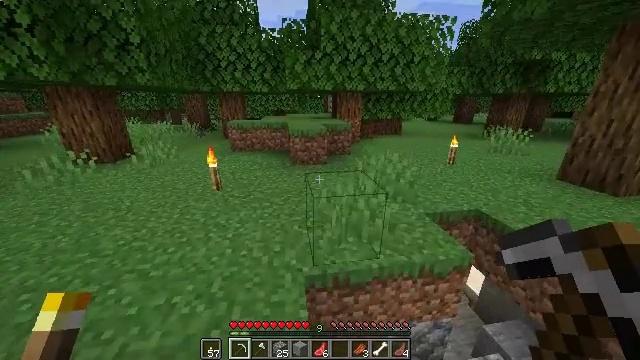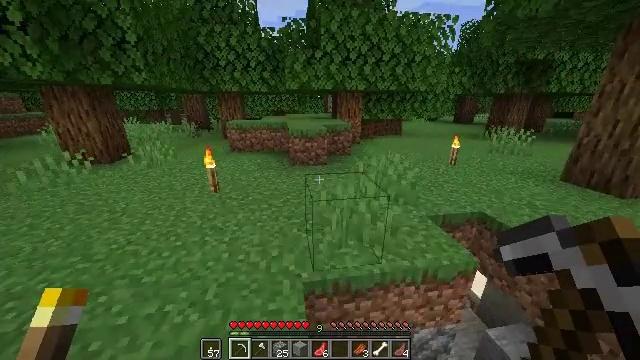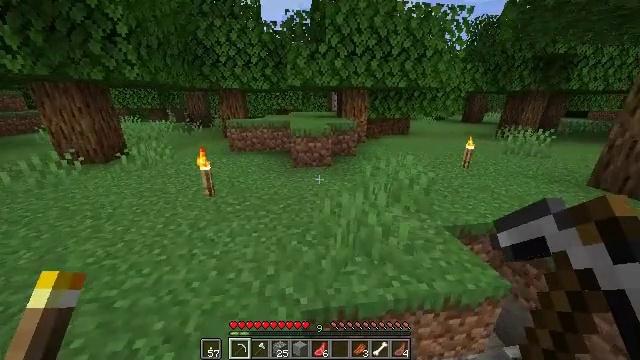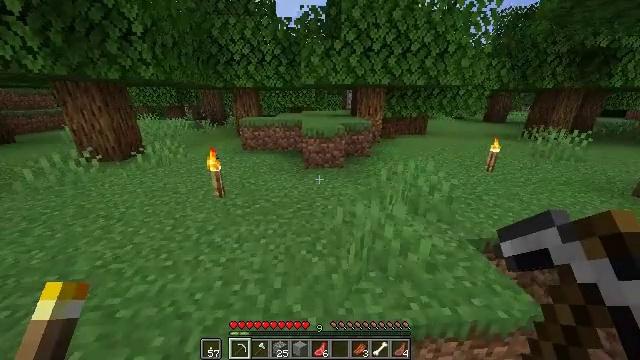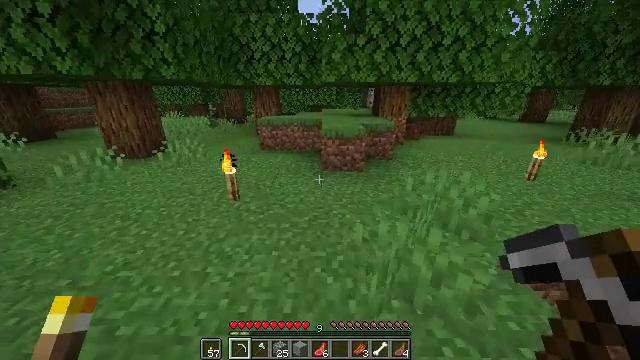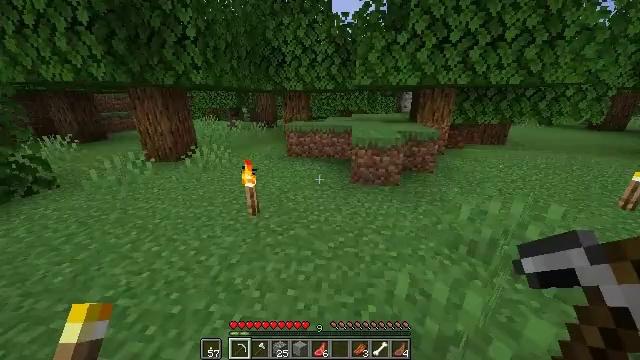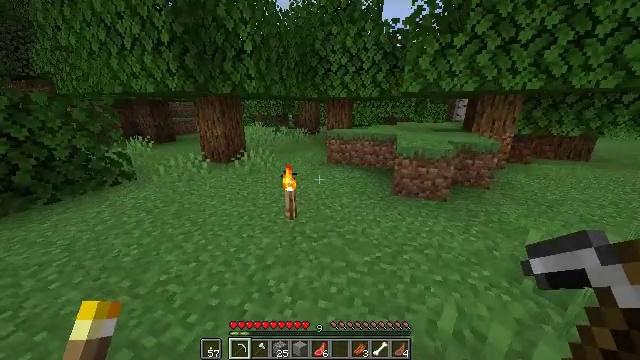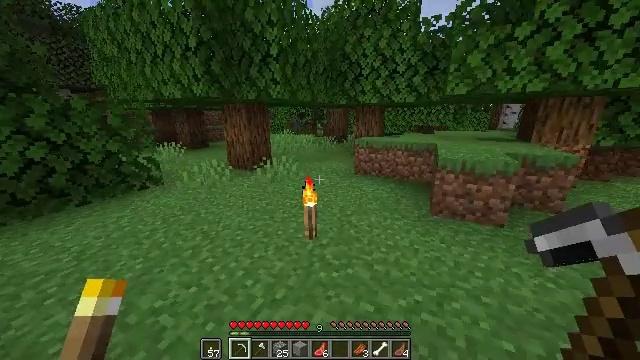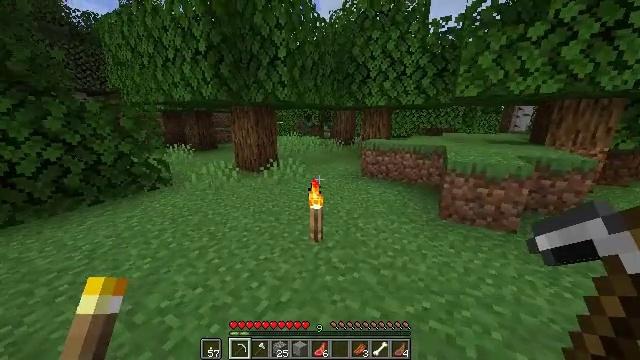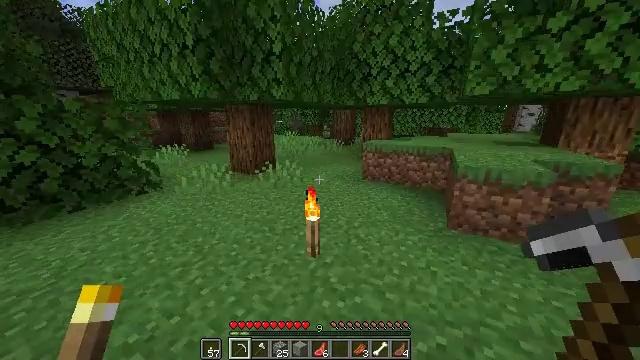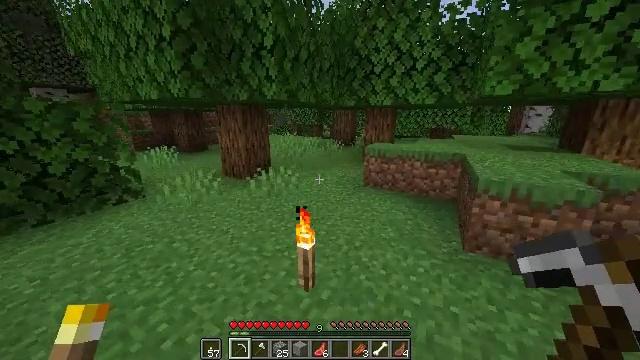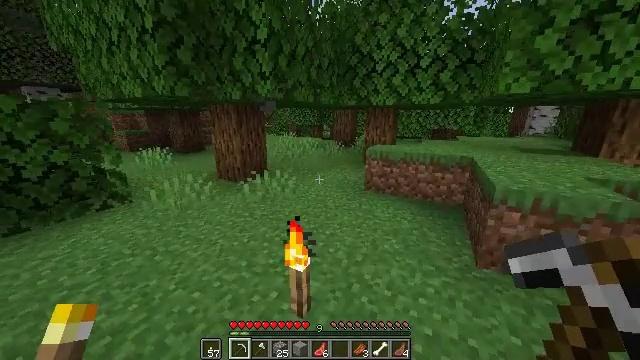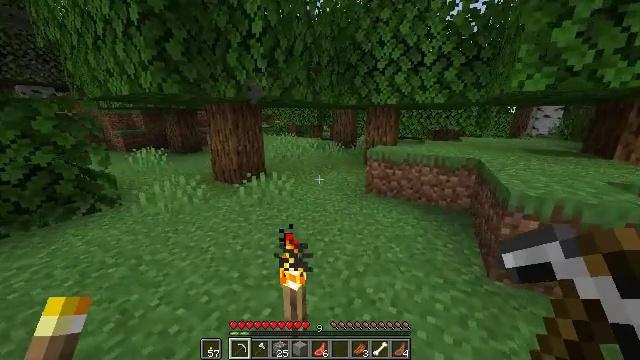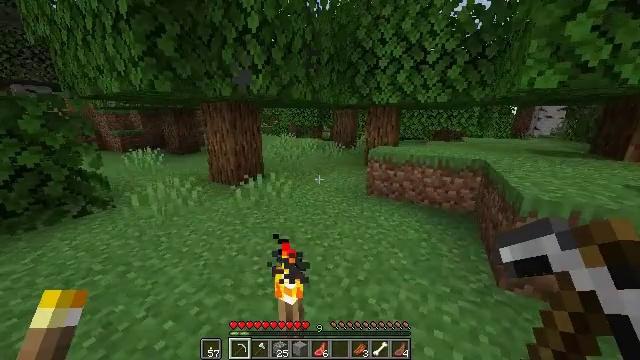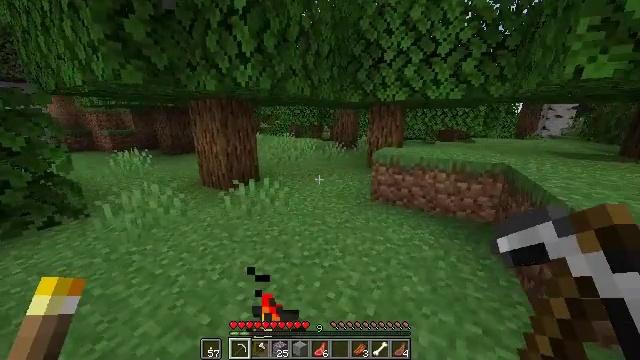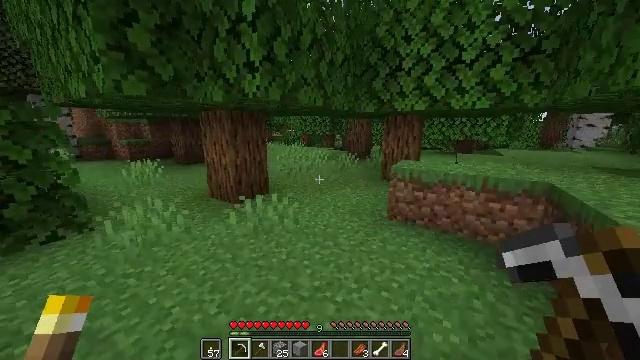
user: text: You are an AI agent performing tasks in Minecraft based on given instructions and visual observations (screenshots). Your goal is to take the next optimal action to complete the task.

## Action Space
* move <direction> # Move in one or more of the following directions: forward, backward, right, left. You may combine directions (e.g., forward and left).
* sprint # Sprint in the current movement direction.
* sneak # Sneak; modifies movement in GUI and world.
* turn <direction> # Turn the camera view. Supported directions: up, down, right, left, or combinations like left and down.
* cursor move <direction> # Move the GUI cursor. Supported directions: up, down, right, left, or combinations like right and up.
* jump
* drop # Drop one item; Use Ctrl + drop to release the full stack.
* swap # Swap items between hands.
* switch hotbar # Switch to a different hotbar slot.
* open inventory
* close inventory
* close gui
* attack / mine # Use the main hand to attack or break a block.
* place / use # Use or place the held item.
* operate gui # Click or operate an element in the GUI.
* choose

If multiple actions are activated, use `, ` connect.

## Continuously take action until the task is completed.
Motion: motion action
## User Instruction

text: Remove a gray wool from the inventory.
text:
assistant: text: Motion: move forward, sprint
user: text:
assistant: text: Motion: move forward, sprint, turn left
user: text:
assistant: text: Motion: move forward, sprint, turn left
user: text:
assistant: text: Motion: move forward, sprint, turn left
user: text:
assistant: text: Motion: move forward, sprint, turn left
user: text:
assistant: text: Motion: move forward, sprint, turn left and up
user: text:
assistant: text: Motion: move forward, sprint, turn left and up
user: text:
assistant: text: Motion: move forward, sprint, turn left
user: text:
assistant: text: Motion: move forward, sprint
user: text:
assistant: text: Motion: move forward, sprint
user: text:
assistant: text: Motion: move forward, sprint
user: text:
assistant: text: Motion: move forward, sprint
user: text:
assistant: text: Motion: move forward, sprint
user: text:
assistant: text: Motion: move forward, sprint
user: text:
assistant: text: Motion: move forward, sprint, turn left and up
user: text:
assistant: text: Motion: move forward, sprint, turn left and up
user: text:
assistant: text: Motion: move forward, sprint
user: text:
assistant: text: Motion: move forward, sprint
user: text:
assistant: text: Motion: move forward, sprint
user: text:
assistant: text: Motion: move forward, sprint
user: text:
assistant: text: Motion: move forward, sprint
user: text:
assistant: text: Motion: move forward, sprint
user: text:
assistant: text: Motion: move forward, sprint
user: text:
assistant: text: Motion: move forward
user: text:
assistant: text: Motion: move forward, turn left
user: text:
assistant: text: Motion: move forward, turn down
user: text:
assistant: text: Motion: move forward
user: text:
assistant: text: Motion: move forward
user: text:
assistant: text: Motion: move forward
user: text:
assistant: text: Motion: move forward